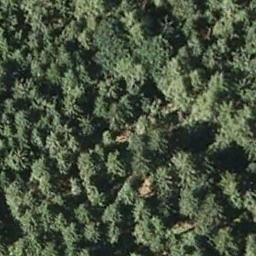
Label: forest